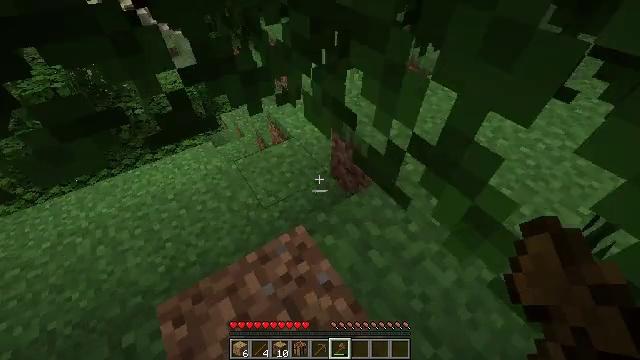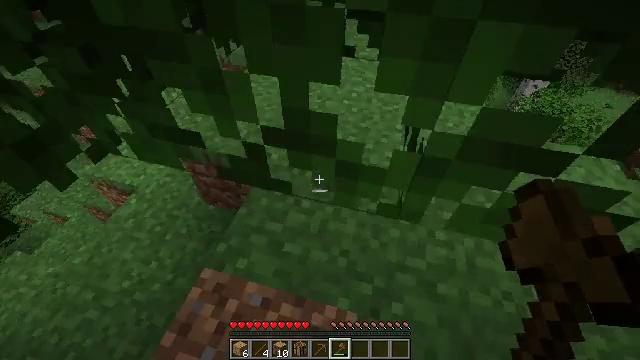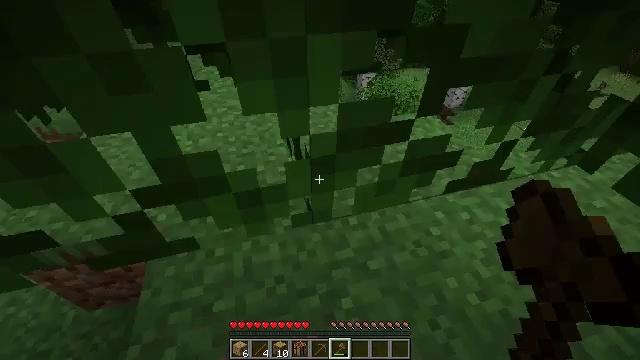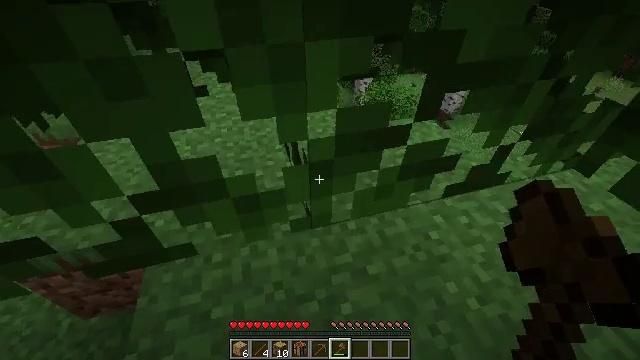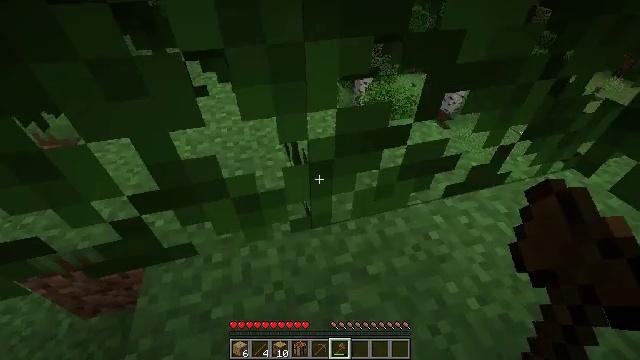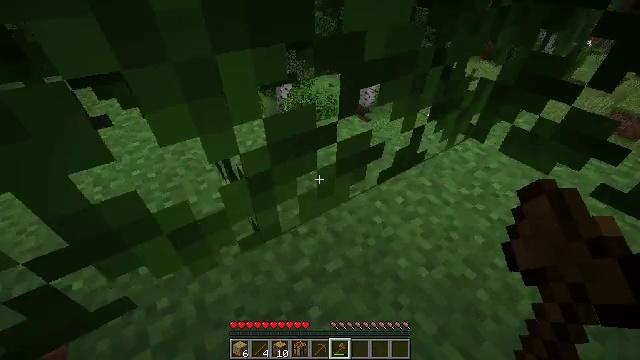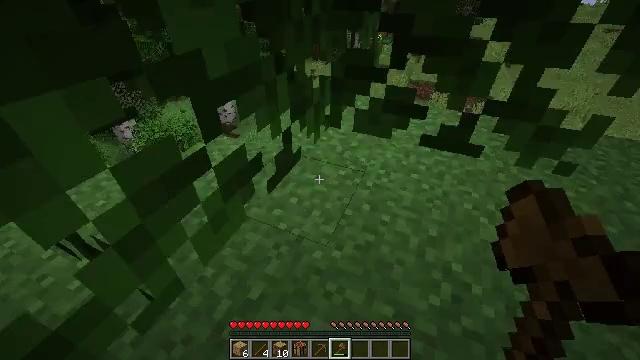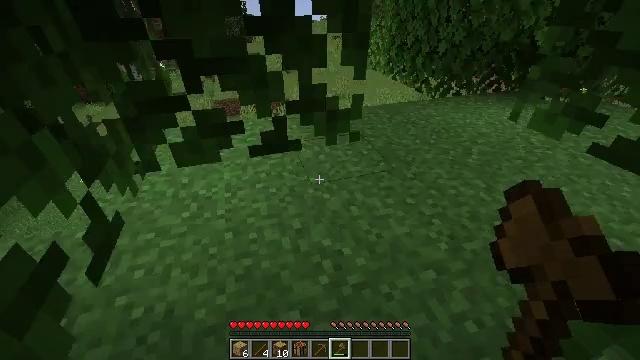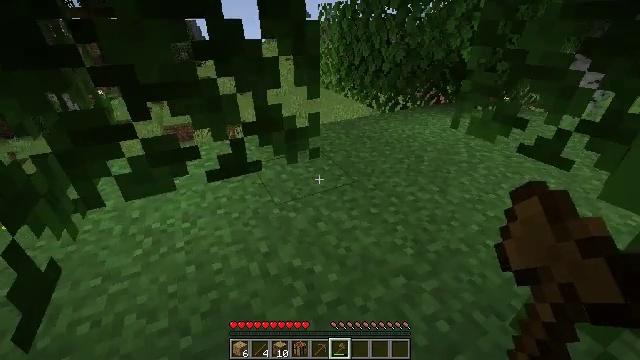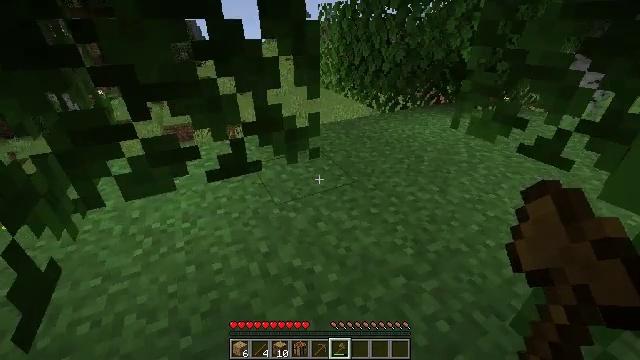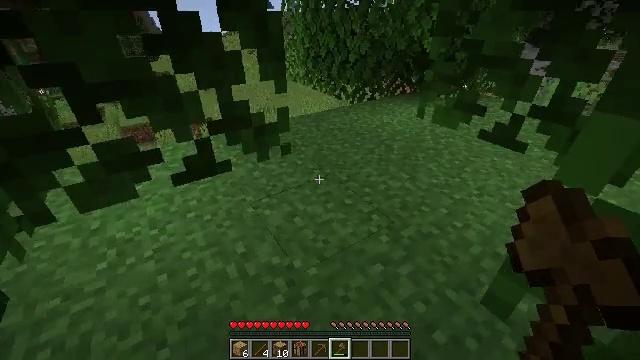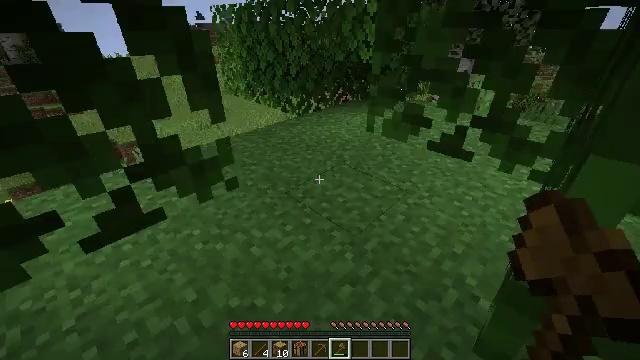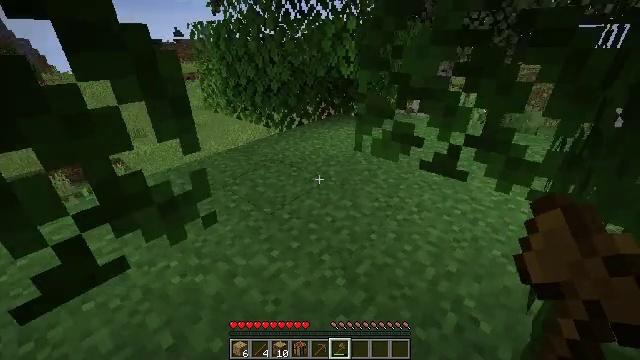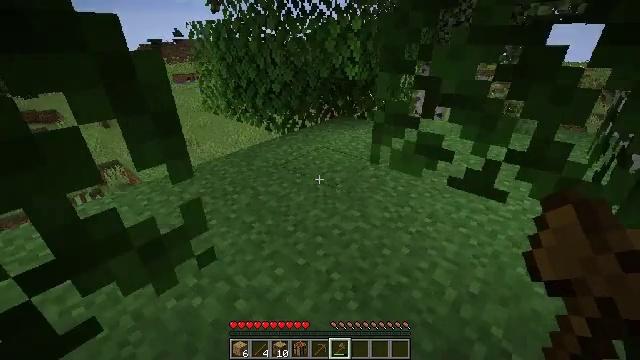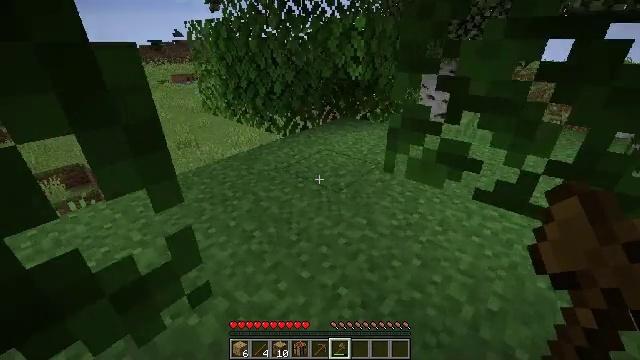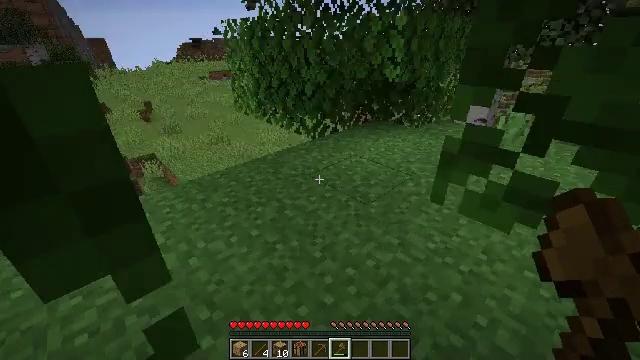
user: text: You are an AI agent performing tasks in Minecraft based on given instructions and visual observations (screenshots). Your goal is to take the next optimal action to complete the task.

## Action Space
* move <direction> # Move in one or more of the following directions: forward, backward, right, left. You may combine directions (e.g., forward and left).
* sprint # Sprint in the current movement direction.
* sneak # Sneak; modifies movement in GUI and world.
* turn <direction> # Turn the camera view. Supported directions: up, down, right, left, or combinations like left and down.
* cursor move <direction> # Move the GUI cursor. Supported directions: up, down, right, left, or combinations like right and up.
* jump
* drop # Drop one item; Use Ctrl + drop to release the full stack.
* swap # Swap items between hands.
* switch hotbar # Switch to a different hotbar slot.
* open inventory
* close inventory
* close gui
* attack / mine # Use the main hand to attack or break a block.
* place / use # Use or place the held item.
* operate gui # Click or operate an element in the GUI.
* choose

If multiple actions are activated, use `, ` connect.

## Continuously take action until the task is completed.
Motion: motion action
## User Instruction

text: Gather grass on the ground.
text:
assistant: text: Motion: turn right
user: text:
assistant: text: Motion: turn right and up
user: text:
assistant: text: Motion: turn up
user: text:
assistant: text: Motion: no_op
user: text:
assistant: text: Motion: turn right and up
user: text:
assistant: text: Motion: turn right and up
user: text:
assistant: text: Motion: turn right and up
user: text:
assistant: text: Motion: turn right and up
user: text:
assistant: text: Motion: no_op
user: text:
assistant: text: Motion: move forward, turn right and down
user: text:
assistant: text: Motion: move forward, turn right and up
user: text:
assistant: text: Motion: move forward, turn right and up
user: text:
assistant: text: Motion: move forward
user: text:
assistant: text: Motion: move forward
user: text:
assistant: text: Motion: move forward, turn left
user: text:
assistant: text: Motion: move forward, turn left and down
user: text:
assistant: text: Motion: move forward and move right, turn left
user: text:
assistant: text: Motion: move forward and move right, turn left and down
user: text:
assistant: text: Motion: move forward and move right, turn left
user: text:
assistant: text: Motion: move forward and move right, turn left
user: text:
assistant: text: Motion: move forward and move right, turn left
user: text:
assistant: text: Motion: move forward and move right, turn left
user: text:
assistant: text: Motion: move forward
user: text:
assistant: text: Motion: move forward
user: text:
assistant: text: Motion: move forward
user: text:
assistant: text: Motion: move forward
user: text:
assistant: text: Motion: move forward
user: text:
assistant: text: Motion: move forward
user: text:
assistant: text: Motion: move forward
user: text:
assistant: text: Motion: move forward